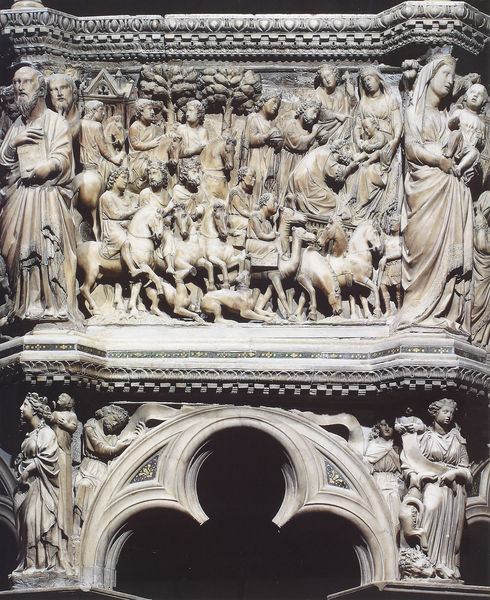
Titel: Kanzel des Doms in Siena
Künstler: Niccolò Pisano
Standort: Siena, Dom (EU - I - Toskana)
Schlagwörter: baum, mann, bäume, frauen, menschen, braun, frau, grau, säule, gebäude, haus, tiere, leute, stein, kind, krone, pferd, pferde, skulptur, relief, bogen, figuren, rundbogen, weib, weiber, foto, fotografie, schnitzerei, portal, jesus, portikus, heilige, maria, madonna, christen, wanderung, josef, römisch, bildhauer, kamel, riguren, jungfrau mareia